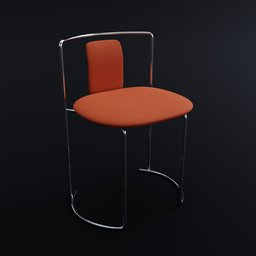
Label: furniture